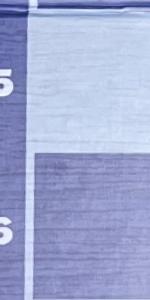
Label: Empty